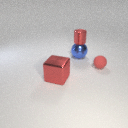
large blue metal sphere below small red metal cylinder